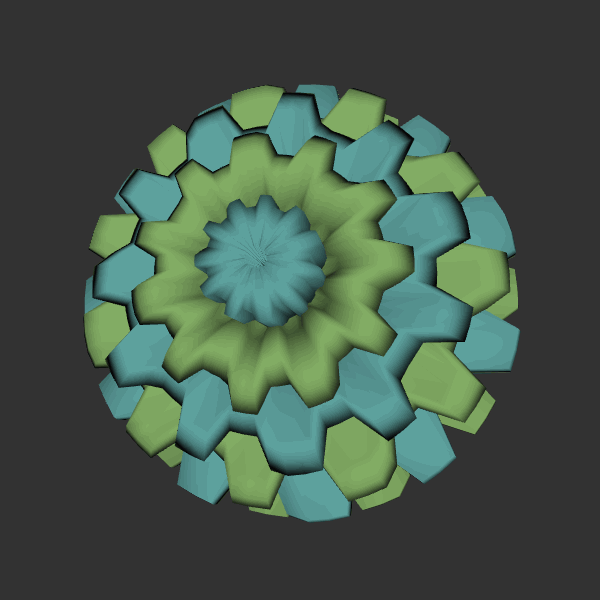
Background: dark